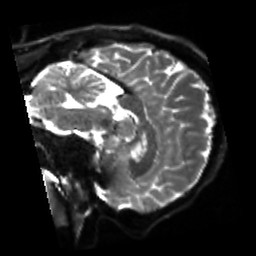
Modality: sbref
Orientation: sagittal
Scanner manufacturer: siemens
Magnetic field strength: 3 T
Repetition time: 4 s
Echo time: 0.0594 s